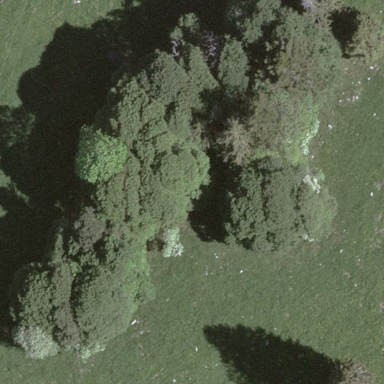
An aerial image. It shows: Forest area.